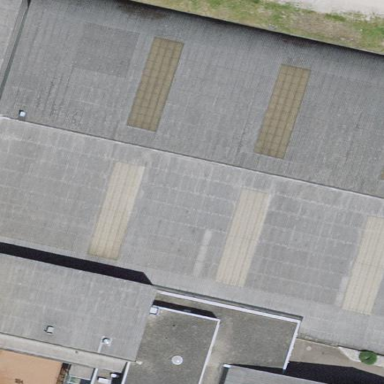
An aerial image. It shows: Building adjacent to tennis court.